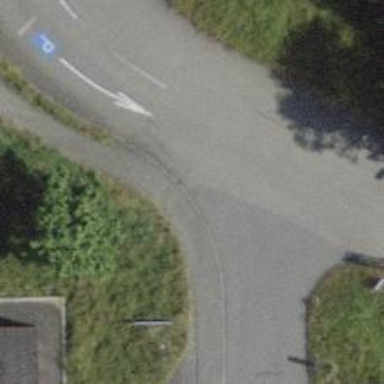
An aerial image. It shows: Kerb barrier.